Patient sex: M
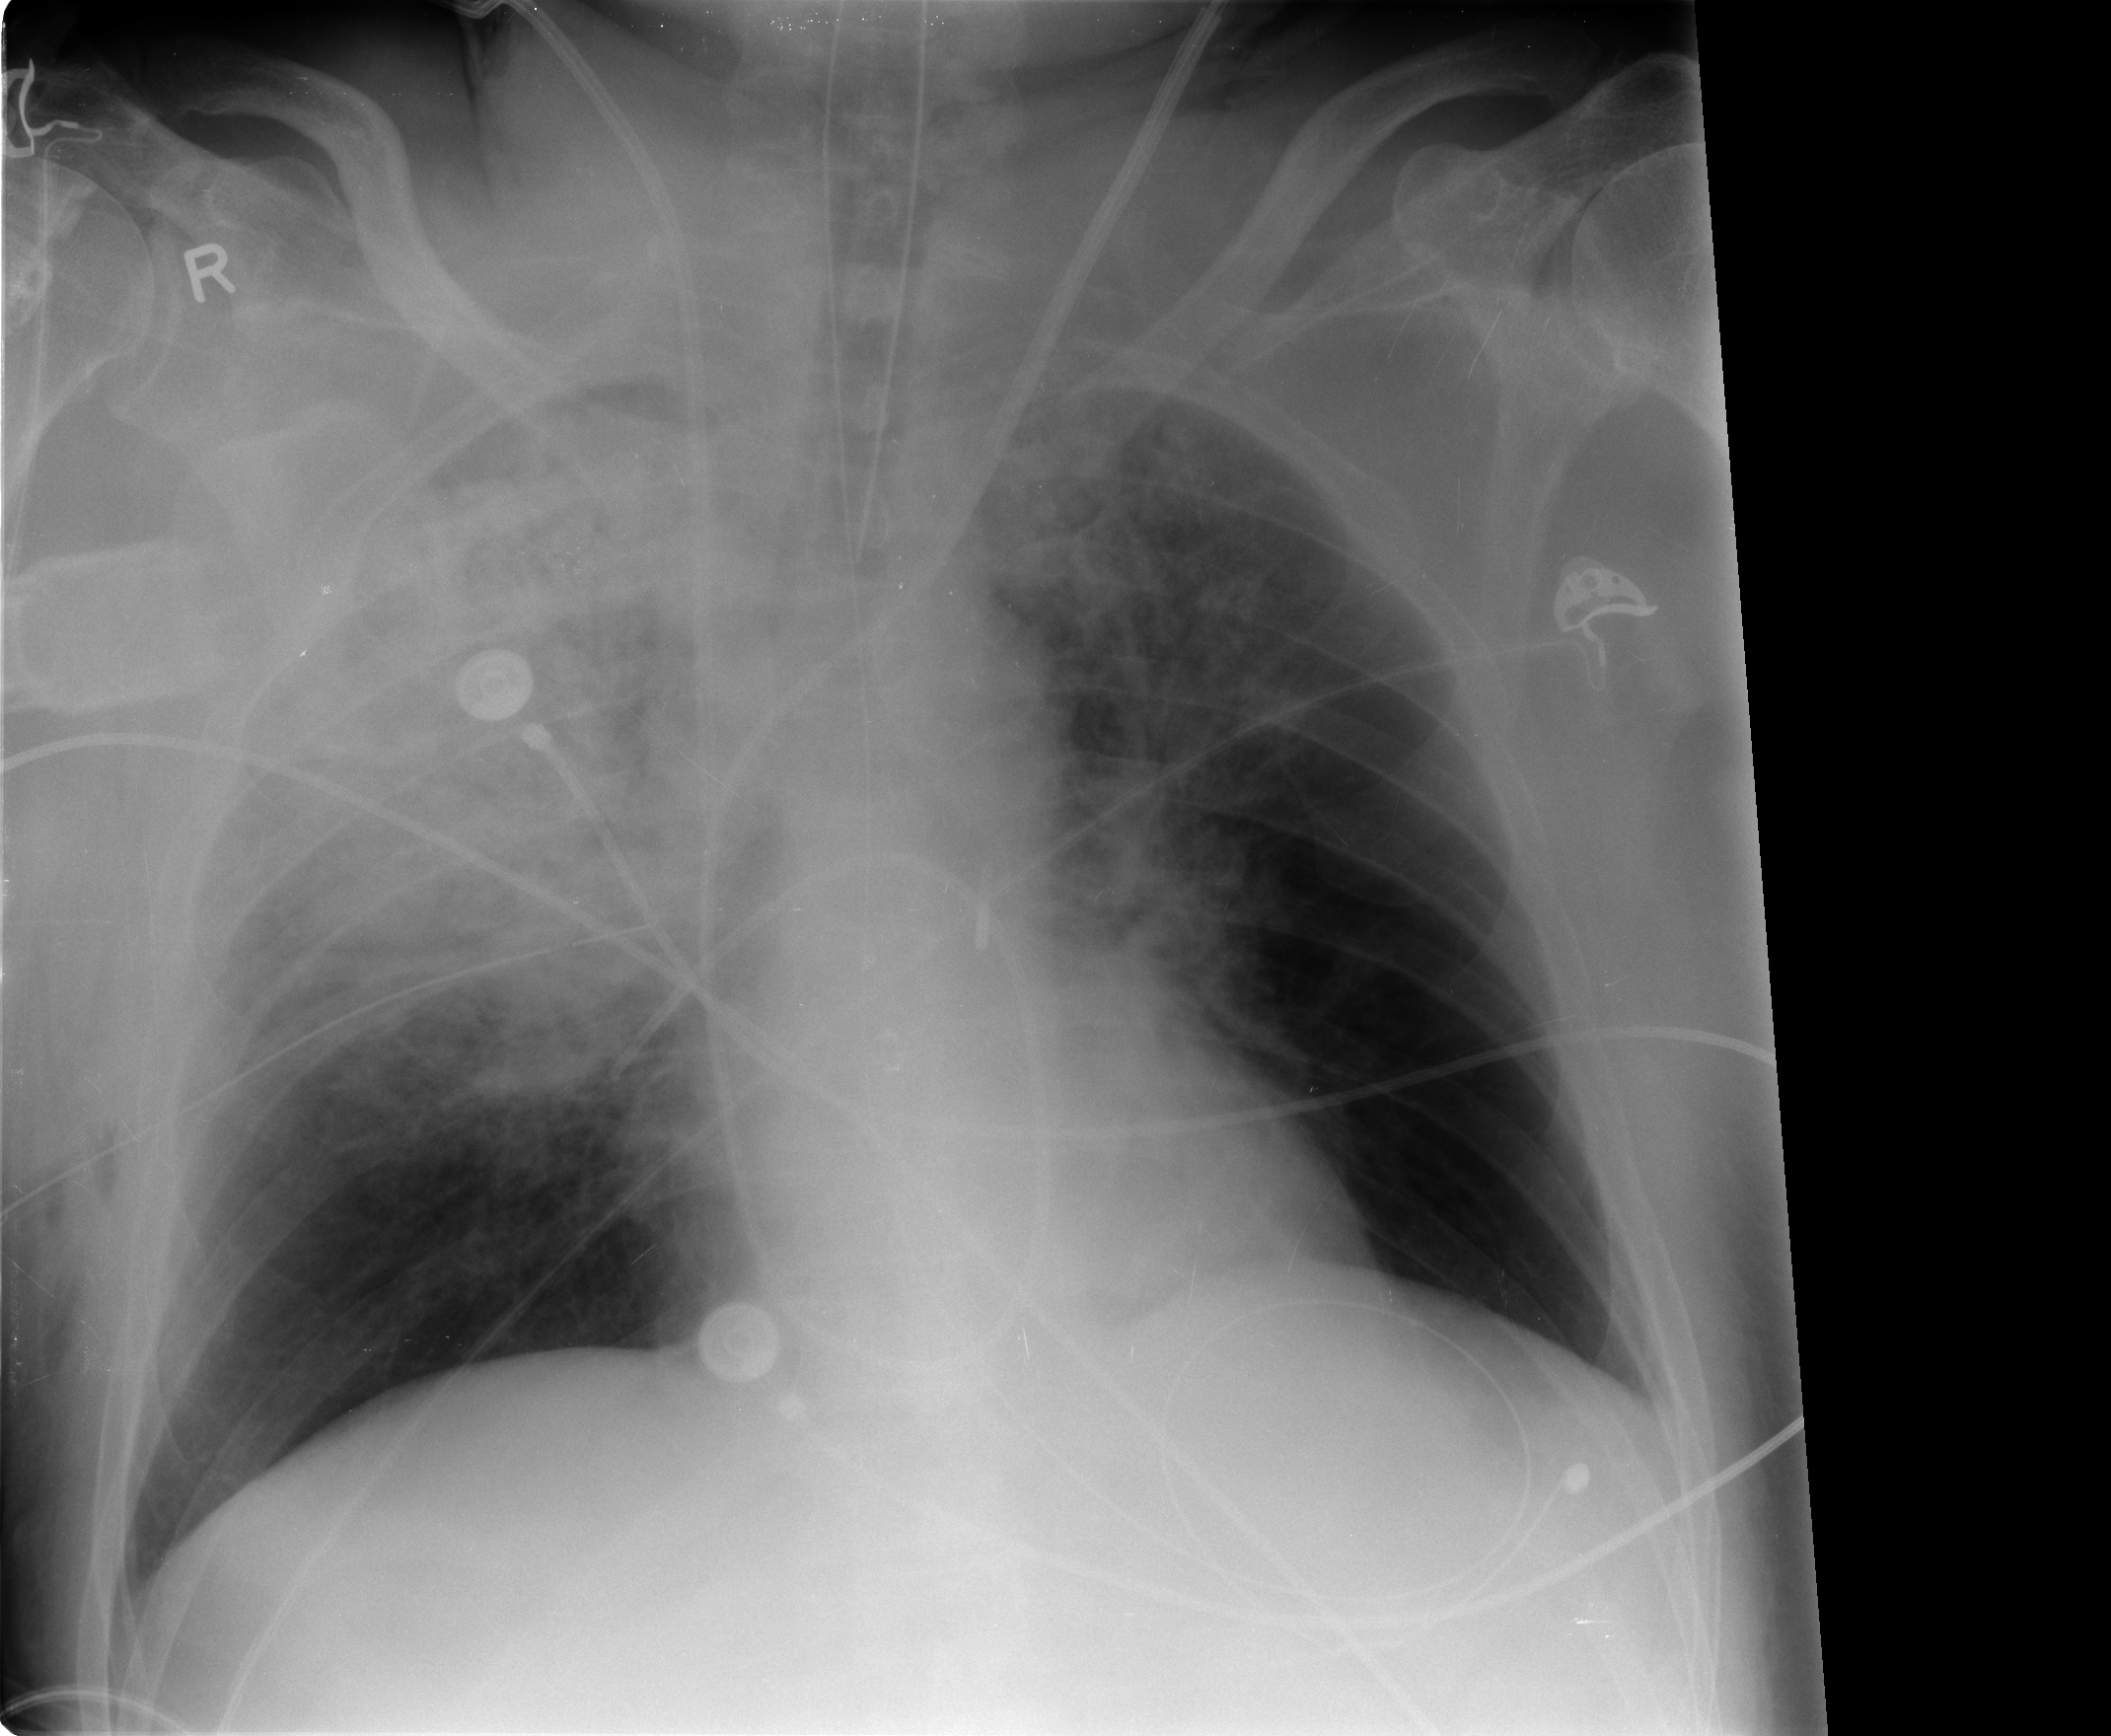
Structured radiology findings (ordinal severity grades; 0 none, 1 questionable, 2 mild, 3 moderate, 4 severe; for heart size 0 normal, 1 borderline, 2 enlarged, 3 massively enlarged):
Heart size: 0
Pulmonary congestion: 0
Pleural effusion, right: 1
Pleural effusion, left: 0
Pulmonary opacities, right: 4
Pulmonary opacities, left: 2
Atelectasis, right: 3
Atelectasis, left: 2